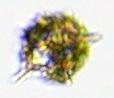
Label: Detritus